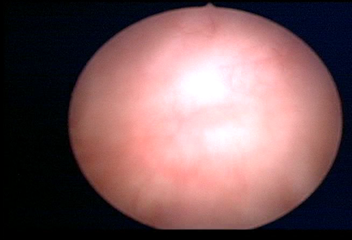
Modality: WLC
Class: Normal mucosa
Bladder cancer association: No